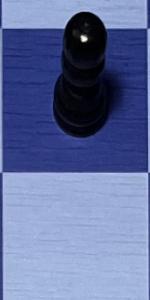
Label: Empty